【题型】填空题　【知识点】立体几何　【难度】easy
已知 $\triangle ABC$ 中，$\angle C = \dfrac{\pi}{2}, \angle A = \dfrac{\pi}{6}, BC = 1$，将 $\triangle ABC$ 绕 $AC$ 所在的直线旋转一周，则所得旋转体的表面积是\underline{\quad\quad\quad}．
【解答】
【答案】$3\pi$

【知识点】圆锥表面积的有关计算、由平面图形旋转得旋转体

【分析】先分析出旋转体为圆锥，然后根据表面积等于侧面积加上底面积求解出结果．

【详解】因为 $\angle C = \dfrac{\pi}{2}, \angle A = \dfrac{\pi}{6}, BC = 1$，所以 $AB = 2, AC = \sqrt{AB^2 - BC^2} = \sqrt{3}$，

所以旋转体是底面半径为 1，高为 $\sqrt{3}$，母线长为 2 的圆锥，

所以表面积为 $S = \pi \times 1^2 + \pi \times 1 \times 2 = 3\pi$，

故答案为：$3\pi$．

\begin{minipage}{0.3\textwidth}
\flushleft

\end{minipage}
\begin{minipage}{0.6\textwidth}
\centering

\end{minipage}
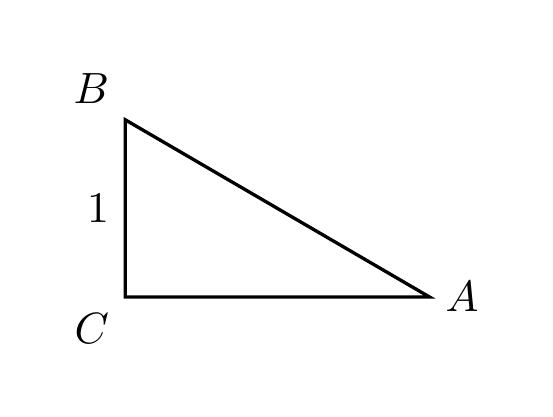
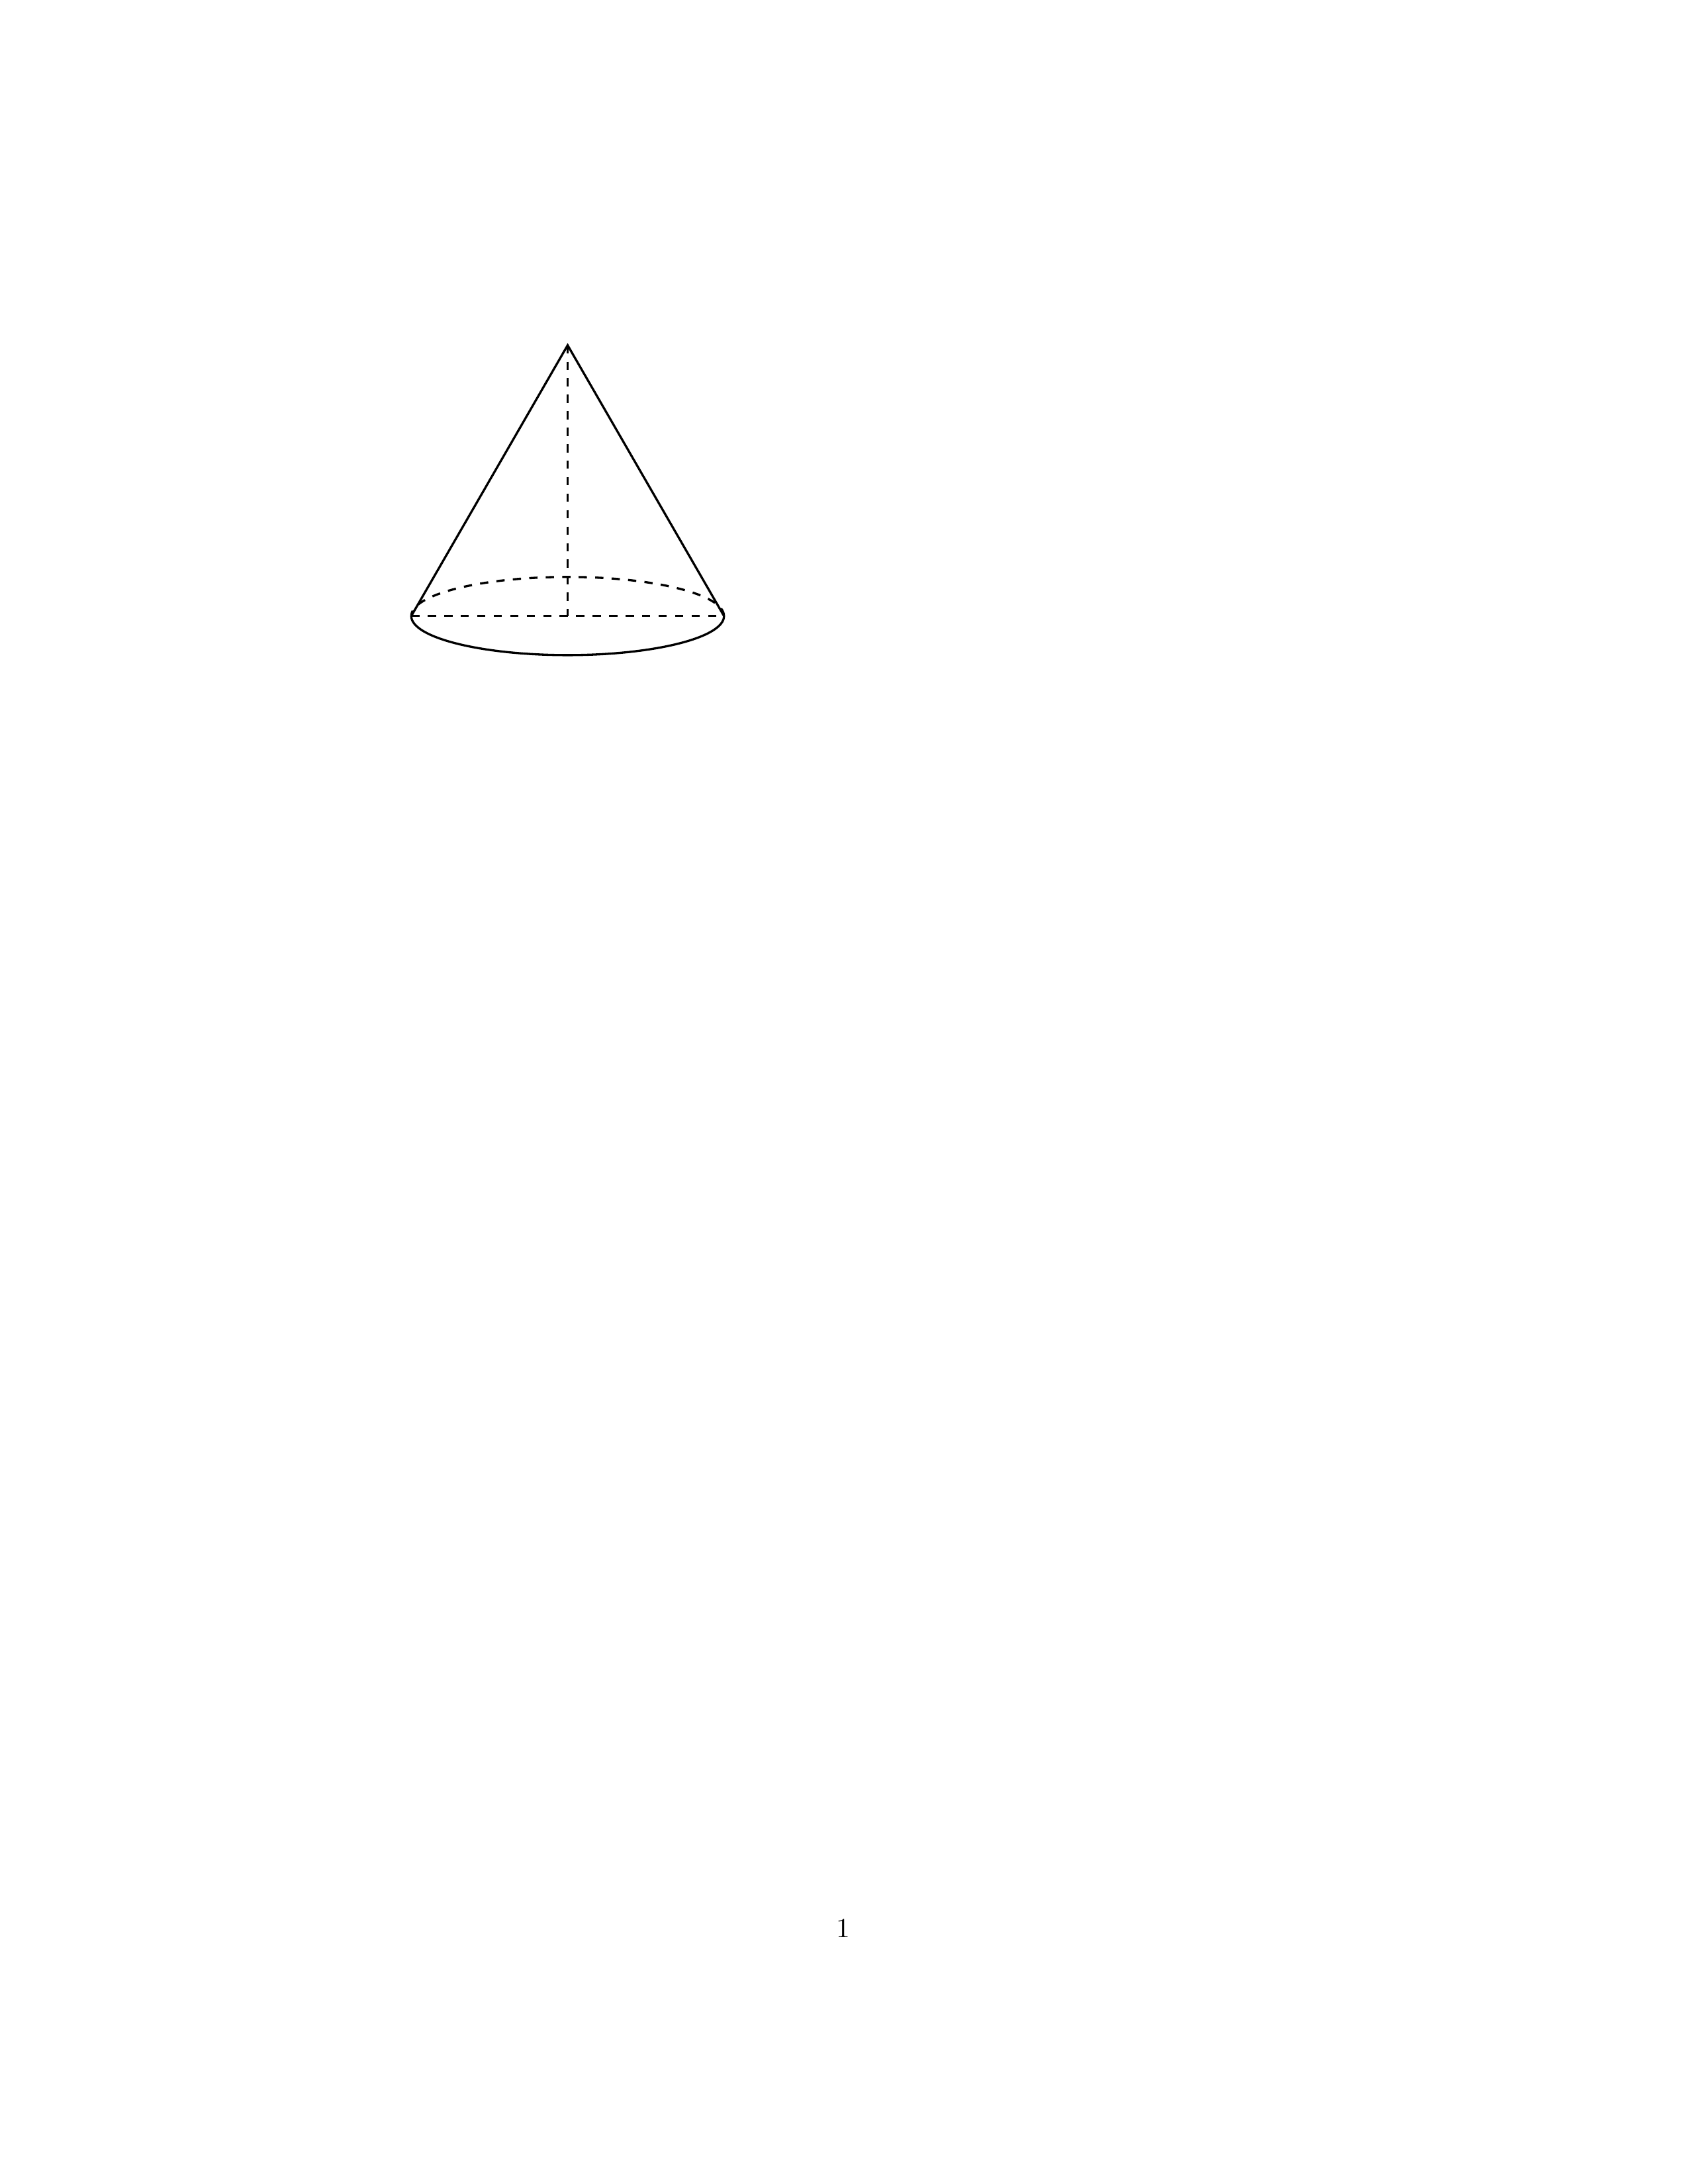